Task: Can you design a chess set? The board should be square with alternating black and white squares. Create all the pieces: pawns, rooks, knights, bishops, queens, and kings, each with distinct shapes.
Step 4958:
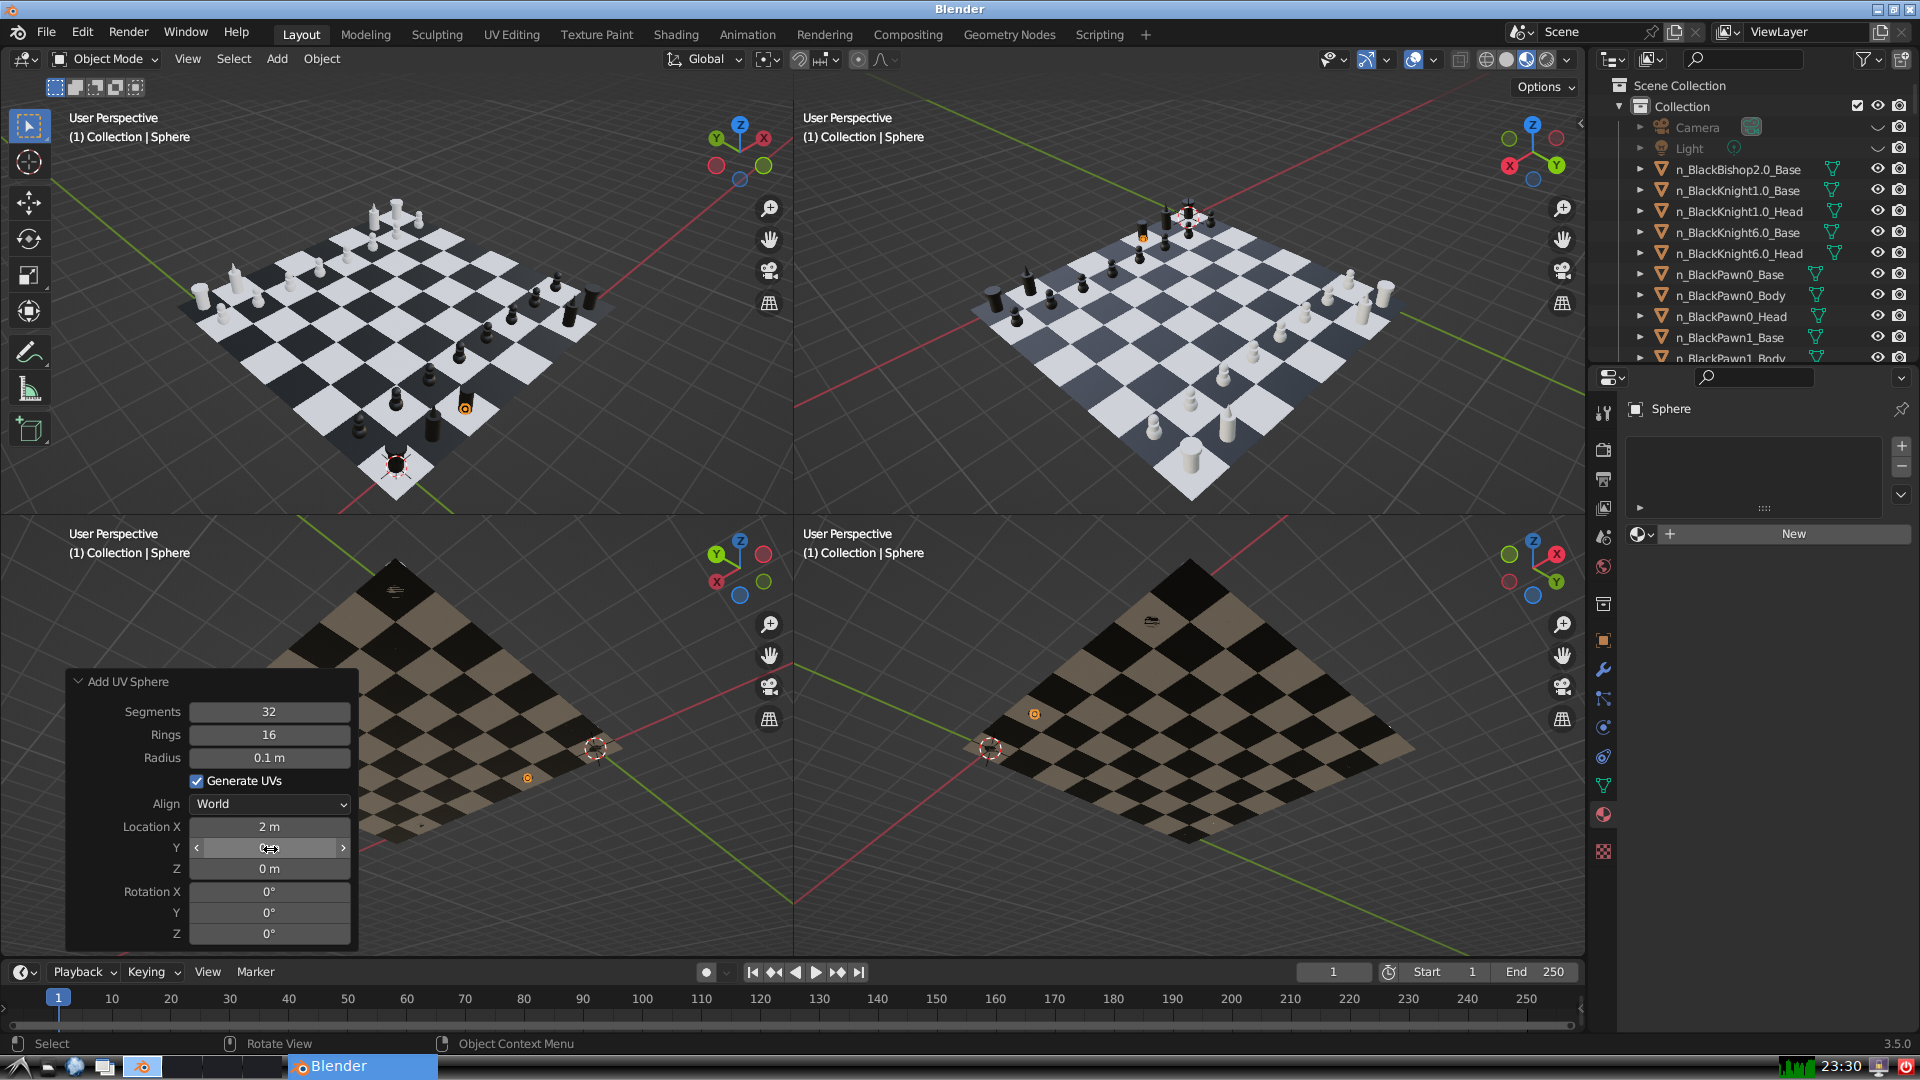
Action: click: no